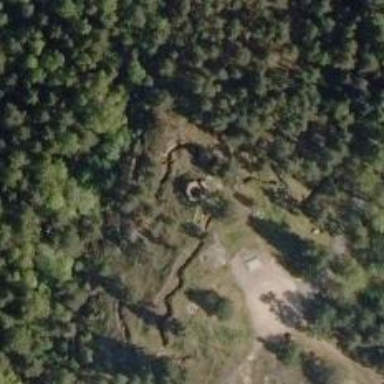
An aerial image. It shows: Historical fort.